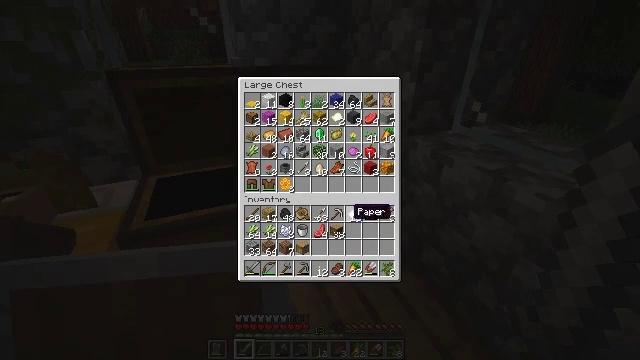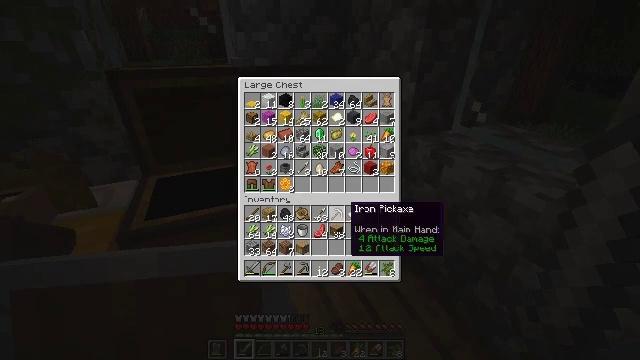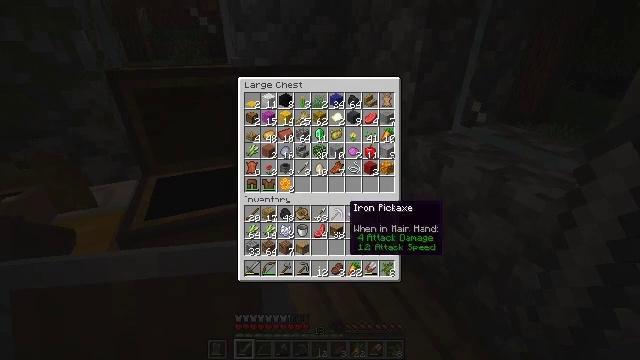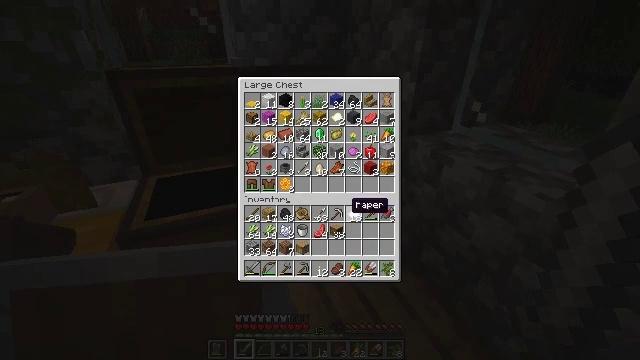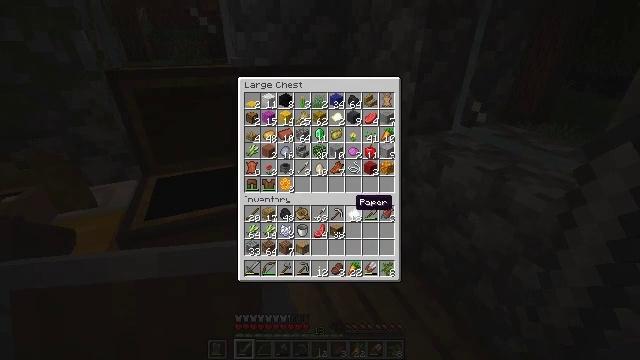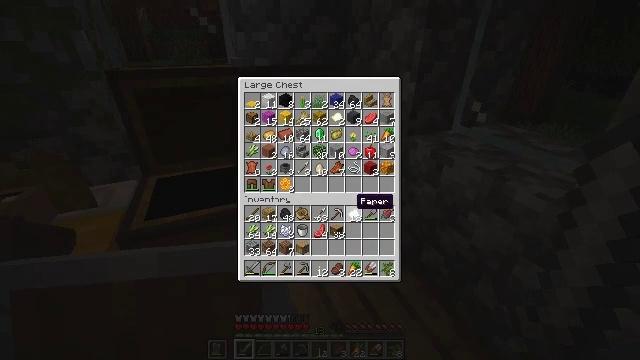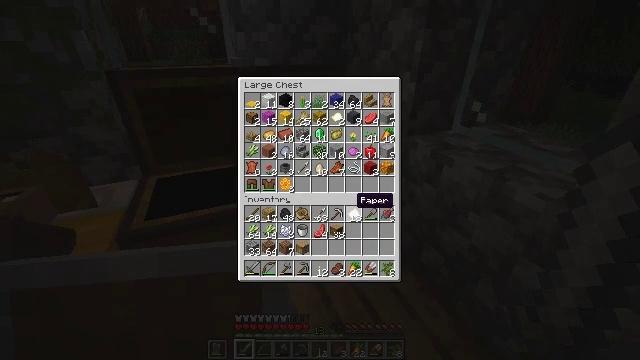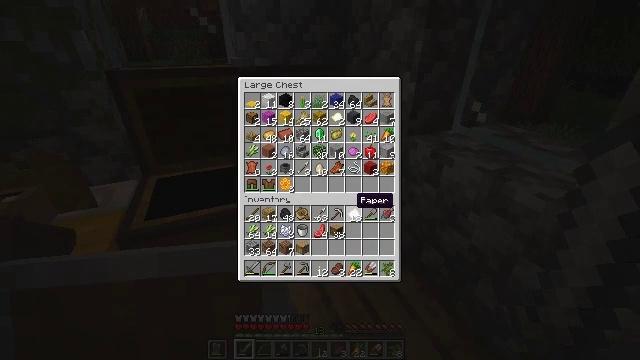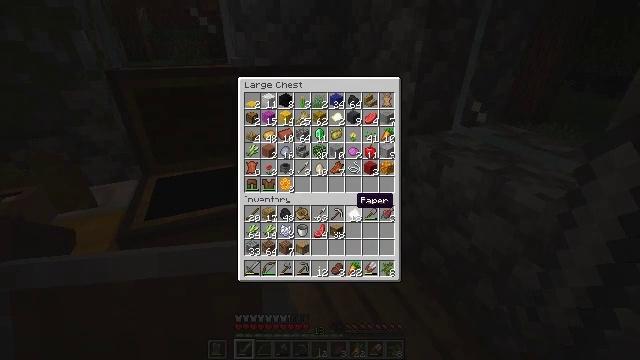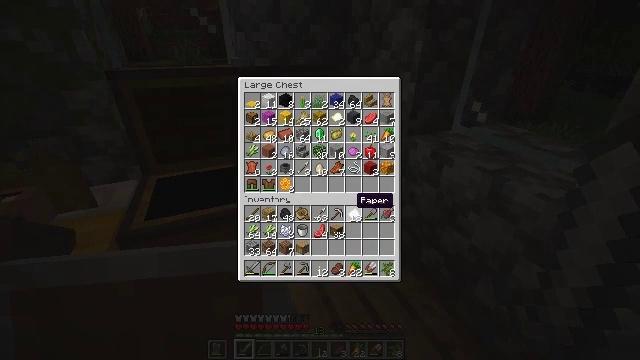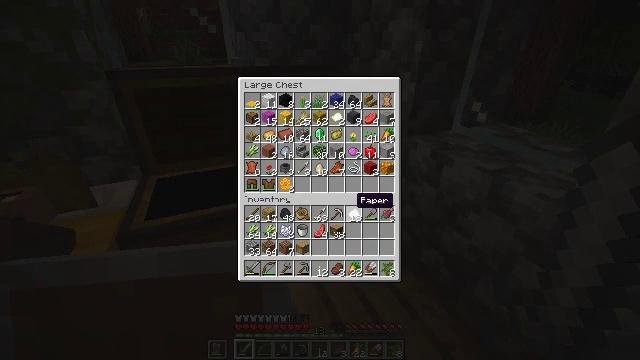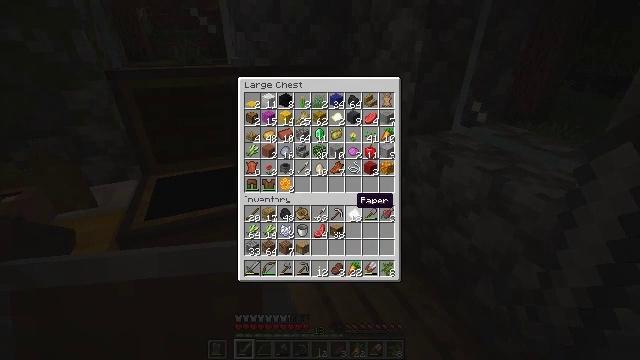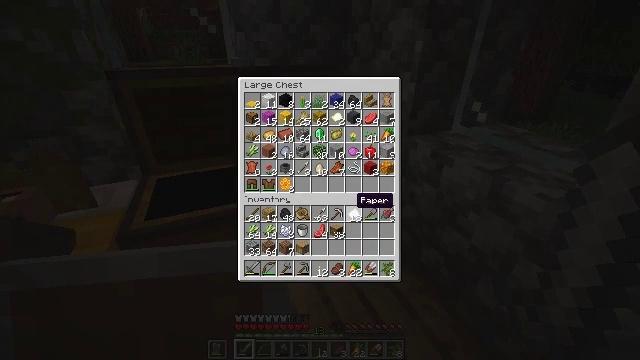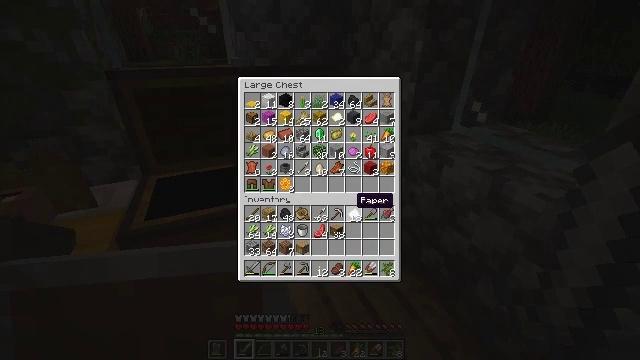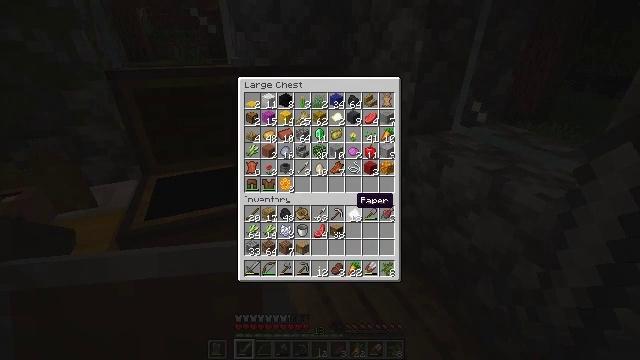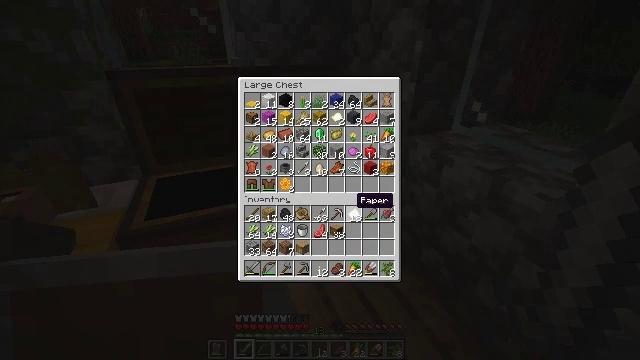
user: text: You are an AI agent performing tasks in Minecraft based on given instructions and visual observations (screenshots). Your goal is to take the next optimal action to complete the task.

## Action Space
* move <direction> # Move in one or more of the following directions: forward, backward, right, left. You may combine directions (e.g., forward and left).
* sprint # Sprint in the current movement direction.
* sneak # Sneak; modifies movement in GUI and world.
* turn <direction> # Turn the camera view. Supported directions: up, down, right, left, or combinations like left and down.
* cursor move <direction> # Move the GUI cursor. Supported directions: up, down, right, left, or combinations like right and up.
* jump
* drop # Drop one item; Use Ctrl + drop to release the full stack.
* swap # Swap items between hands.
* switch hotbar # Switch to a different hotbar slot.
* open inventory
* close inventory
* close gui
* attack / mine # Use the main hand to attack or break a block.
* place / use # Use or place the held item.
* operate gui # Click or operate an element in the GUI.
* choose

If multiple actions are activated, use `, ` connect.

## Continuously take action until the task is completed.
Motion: motion action
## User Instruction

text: Open the crafting table to make paper.
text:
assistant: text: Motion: sneak
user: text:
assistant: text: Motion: sneak
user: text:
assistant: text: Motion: sneak
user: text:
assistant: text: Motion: sneak
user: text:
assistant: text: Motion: no_op
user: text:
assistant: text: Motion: no_op
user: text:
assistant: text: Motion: no_op
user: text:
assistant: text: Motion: no_op
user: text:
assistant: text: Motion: no_op
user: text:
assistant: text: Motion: no_op
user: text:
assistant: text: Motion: no_op
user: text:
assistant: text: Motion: no_op
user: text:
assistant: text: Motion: no_op
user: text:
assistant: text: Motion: no_op
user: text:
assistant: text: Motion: no_op
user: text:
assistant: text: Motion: no_op
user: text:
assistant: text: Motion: no_op
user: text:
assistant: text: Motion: no_op
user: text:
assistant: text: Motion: no_op
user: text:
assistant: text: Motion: no_op
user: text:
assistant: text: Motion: no_op
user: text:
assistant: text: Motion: no_op
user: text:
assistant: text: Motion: no_op
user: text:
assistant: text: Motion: no_op
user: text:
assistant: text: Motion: no_op
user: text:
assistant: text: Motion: no_op
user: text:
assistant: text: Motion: no_op
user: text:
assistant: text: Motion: no_op
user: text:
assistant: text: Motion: no_op
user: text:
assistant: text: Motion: no_op